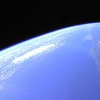
Label: water